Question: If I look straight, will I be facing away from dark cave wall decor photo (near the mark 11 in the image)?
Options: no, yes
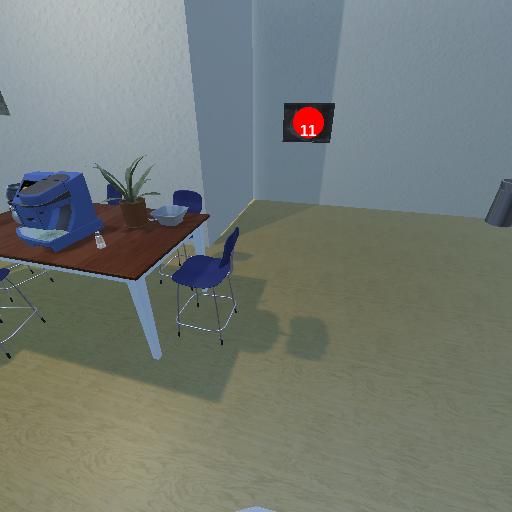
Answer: no